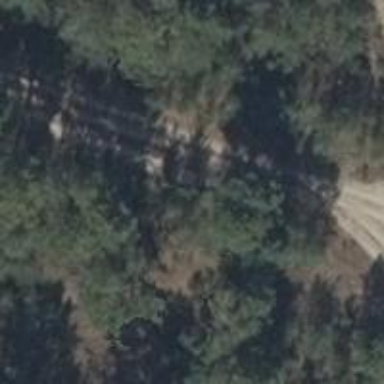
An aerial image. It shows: Sandy track with grade4 tracktype.